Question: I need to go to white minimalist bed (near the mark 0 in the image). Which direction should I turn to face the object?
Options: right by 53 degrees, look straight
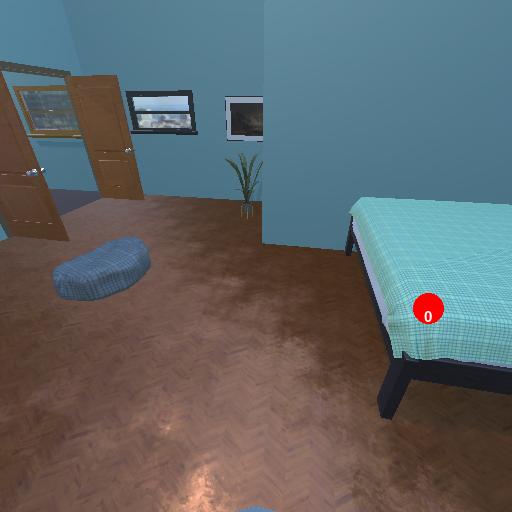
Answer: right by 53 degrees